Question: I was wondering what the best way to define this schema is:

Newsitem can only have 1 userID and 1 task ID.
A Task can belong to many newsitems.
A user can belong to many newsitems
I've searched for examples, but I'd say they are not a lot of examples. How can I do this with mongoose & mongodb ? I'd say that both User to newsitem and Task to Newsitem are one to many relations.
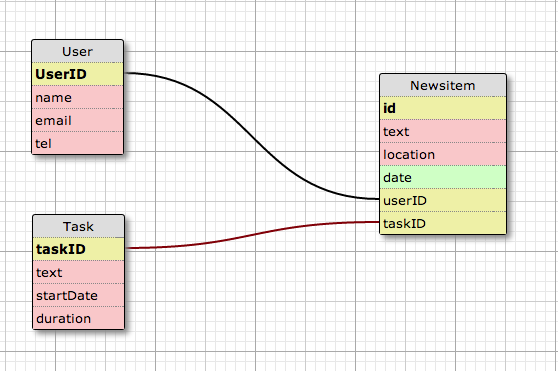
Answer: In Mongodb you can reference a collection within a schema so when you find() a document in newsitem mongoose does a find() in user and task, so instead of returning the newsitem document it returns the newsitem with the user and the task.
<URL>